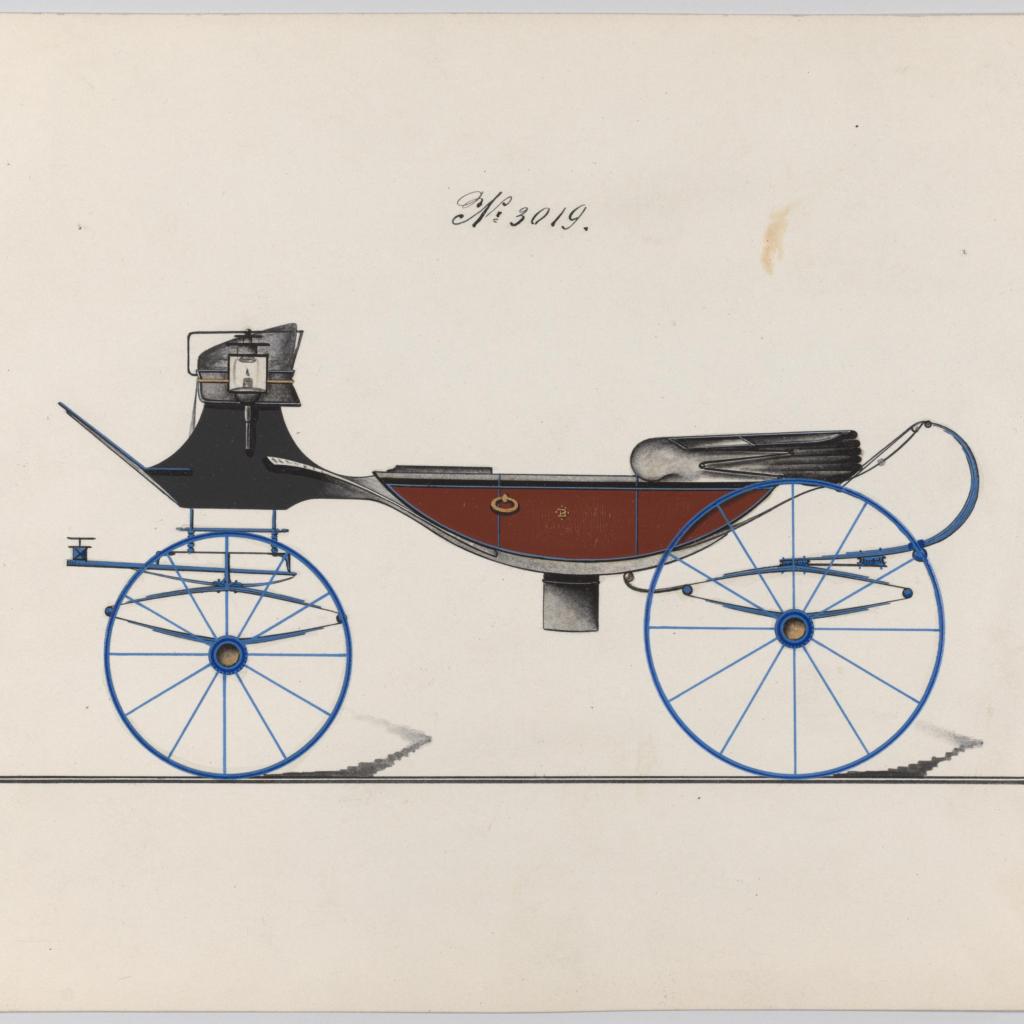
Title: Design for a Caleche or Vis-a-vis, no. 3019
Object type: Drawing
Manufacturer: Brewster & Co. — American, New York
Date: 1874
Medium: Pen and black ink, watercolor and gouache with gum arabic and metallic ink
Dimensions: sheet: 6 7/8 x 9 3/4 in. (17.5 x 24.8 cm)
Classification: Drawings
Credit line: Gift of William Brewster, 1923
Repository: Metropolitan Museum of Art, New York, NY